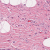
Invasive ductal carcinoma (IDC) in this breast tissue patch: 0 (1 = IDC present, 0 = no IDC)